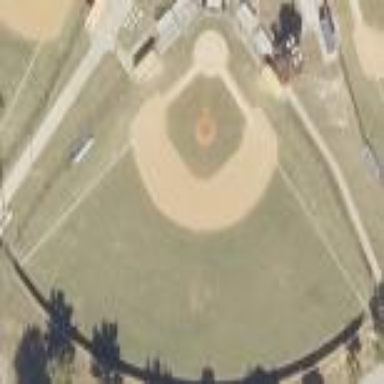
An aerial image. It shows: Baseball pitch for leisure and sports activities.